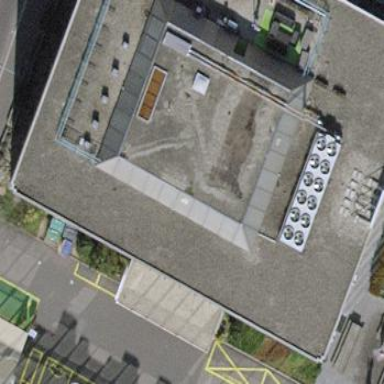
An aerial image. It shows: Commercial building.